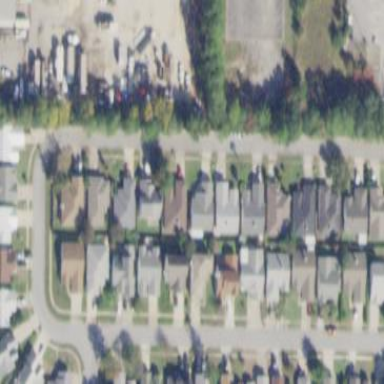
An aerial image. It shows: This residential area consists of single-family homes.